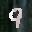
Label: 9